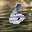
Label: 6